Field crop: tomato
Growth stage: 2
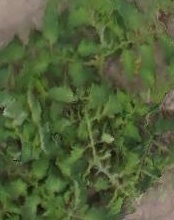
Species: tomato